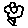
Label: flower